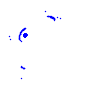
Particle: kaon